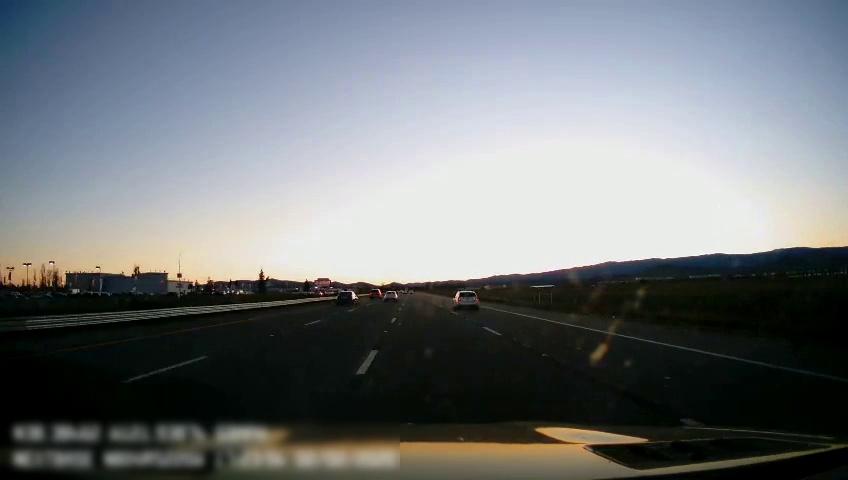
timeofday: Dusk/Dawn/Twilight
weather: Cloudy
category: Drivable Space
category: Vehicles | Car
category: Vehicles | Car
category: Vehicles | SUV
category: Vehicles | SUV
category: Lanes | Alternate Lane
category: Lanes | Current Lane
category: Lanes | Current Lane
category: Lanes | Alternate Lane
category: Lanes | Alternate Lane